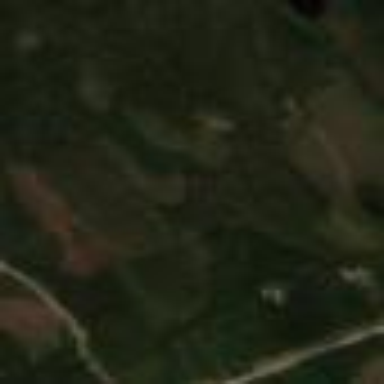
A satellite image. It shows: Mixed woodland with various types of leaves.